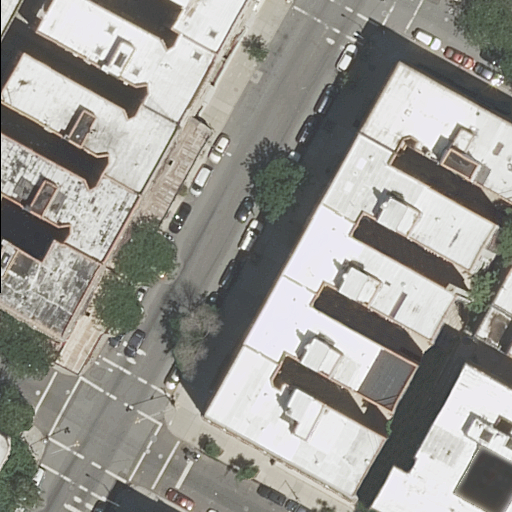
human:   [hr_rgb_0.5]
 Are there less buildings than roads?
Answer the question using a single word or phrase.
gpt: no

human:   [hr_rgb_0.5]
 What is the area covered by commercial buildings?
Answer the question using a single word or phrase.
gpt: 0m2

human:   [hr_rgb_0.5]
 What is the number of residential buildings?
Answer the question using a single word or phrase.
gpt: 14

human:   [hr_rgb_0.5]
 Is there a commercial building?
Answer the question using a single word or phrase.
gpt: no

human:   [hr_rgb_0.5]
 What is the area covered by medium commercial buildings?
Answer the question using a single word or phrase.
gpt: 0m2

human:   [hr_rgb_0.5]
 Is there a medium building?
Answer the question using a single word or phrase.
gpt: yes

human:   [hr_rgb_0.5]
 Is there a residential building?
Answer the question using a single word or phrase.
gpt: yes

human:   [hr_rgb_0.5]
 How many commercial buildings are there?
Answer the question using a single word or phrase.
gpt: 0

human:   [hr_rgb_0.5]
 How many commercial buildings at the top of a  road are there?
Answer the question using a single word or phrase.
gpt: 0

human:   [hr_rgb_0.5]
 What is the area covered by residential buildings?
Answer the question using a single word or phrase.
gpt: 4105m2

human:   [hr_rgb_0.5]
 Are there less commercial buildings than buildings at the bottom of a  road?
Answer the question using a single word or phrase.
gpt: yes

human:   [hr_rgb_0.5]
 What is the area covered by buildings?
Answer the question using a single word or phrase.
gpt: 4105m2

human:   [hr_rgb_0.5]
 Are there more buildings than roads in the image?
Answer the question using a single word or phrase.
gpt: yes

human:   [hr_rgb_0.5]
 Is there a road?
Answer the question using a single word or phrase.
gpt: yes

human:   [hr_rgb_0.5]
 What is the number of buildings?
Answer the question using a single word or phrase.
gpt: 14

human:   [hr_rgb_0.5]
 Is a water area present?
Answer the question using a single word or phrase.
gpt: no

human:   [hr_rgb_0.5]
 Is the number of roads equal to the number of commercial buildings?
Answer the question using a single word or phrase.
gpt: no

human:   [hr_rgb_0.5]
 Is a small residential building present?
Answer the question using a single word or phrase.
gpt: yes

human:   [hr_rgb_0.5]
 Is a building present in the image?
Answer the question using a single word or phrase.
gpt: yes

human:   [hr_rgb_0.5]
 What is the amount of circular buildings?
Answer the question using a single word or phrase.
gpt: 0

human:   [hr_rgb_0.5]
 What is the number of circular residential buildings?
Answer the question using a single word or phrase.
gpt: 0

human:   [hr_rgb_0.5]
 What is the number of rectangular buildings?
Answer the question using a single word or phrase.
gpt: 4

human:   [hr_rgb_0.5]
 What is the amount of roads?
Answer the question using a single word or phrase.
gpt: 3

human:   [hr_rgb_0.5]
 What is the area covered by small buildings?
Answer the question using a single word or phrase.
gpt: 85m2

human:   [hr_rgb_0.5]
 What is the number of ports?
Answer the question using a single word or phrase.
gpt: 0

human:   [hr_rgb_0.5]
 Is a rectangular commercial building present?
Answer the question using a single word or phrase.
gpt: no

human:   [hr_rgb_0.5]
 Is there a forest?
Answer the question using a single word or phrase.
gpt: no

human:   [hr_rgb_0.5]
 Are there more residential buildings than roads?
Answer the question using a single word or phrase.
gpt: yes

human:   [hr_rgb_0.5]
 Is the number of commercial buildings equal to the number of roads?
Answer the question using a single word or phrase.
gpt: no

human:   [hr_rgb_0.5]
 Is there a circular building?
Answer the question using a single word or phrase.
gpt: no

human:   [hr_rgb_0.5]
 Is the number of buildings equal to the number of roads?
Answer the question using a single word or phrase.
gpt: no

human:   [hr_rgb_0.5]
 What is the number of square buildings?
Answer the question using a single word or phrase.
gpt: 0

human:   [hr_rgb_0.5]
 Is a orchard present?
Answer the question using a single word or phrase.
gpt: no

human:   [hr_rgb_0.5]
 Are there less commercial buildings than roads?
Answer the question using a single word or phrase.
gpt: yes

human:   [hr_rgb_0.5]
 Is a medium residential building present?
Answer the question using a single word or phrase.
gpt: yes

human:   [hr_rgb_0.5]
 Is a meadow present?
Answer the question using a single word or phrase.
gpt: no

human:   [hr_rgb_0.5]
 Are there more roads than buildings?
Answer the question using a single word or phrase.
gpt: no

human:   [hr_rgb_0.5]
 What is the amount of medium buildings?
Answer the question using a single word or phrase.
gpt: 11

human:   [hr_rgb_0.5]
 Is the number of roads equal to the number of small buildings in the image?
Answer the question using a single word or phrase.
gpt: yes

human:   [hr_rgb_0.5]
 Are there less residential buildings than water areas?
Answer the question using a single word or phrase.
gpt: no

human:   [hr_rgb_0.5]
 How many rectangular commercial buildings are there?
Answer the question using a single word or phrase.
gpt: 0

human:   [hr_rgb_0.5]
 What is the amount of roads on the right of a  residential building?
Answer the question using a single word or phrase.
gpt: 2

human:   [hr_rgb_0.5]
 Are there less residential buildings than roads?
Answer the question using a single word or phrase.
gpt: no

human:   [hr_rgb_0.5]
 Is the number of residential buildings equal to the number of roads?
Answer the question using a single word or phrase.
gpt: no

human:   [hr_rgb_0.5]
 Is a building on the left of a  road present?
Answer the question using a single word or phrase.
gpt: yes

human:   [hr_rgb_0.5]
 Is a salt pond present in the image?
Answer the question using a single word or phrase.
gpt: no

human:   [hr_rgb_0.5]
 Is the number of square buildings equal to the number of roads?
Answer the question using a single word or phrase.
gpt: no

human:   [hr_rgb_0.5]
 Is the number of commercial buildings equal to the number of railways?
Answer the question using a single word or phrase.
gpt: yes

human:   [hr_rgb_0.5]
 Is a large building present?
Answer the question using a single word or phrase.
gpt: no

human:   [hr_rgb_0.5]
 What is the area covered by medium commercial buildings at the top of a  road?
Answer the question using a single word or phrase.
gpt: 0m2

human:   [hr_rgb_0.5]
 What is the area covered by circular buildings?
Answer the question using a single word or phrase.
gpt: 0m2

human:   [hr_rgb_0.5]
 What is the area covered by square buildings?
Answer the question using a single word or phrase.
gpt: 0m2

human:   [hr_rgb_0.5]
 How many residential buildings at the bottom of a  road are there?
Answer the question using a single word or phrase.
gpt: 11

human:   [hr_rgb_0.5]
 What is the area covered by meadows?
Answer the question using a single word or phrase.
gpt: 0m2

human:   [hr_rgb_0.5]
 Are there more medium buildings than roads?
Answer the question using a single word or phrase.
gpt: yes

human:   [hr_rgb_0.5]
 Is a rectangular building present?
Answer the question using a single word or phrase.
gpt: yes

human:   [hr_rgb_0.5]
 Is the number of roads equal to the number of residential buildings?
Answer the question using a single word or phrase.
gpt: no

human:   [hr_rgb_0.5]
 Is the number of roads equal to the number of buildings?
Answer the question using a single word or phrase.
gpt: no

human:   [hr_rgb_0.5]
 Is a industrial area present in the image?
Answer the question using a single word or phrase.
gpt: no

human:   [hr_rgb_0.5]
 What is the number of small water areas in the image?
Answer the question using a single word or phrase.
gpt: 0

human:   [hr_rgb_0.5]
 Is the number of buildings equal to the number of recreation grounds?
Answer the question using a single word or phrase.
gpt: no

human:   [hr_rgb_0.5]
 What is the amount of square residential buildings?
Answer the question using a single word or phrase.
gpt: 0

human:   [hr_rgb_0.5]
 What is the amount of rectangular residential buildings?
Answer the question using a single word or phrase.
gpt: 4

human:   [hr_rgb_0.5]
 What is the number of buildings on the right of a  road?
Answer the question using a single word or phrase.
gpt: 8